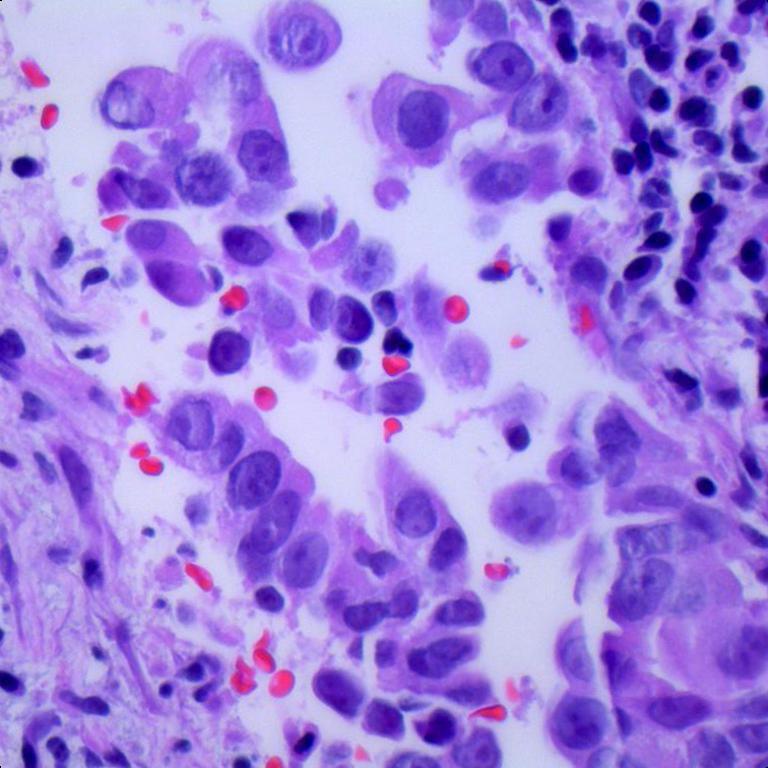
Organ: lung
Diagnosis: adenocarcinomas